Два постоянных магнита расположены на горизонтальном, очень скользком столе. Длина промежутка между ними равно $d$, а расстояние между их центрами масс равно $d + d_0$. Магниты находятся в таком положении, что они притягиваются друг к другу, а моменты сил, которые бы вращали их, отсутствуют. Если удерживать один магнит, а второй отпустить, то они столкнутся через $0.6~с$. Если сделать наоборот, удерживать второй, а отпустить первый, то столкнутся они через $0.8~с$.
Через какое время столкнутся магниты, если их отпустить одновременно?
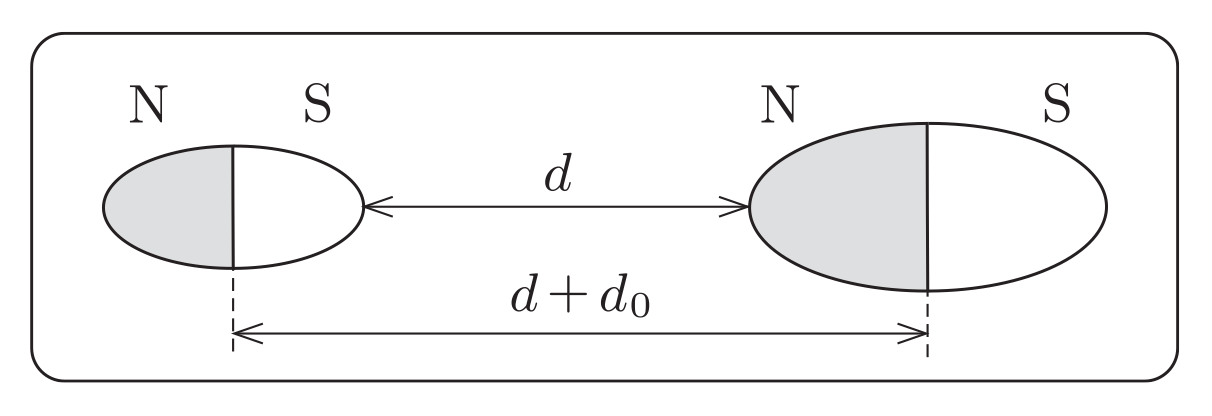
Ответ: $T_3 = \frac{T_1T_2}{\sqrt{T_1^2+T_2^2}} = 0.48~с$
Темы:
T, ★, Механика, Динамика, Энергия, 200 задач